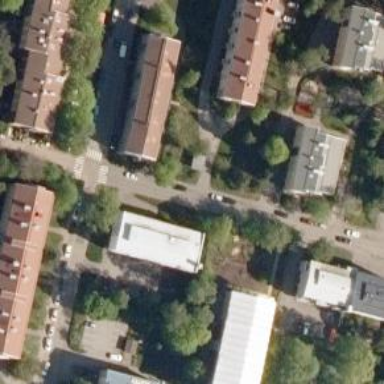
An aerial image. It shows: Residential road with asphalt surface and sidewalk on the left.